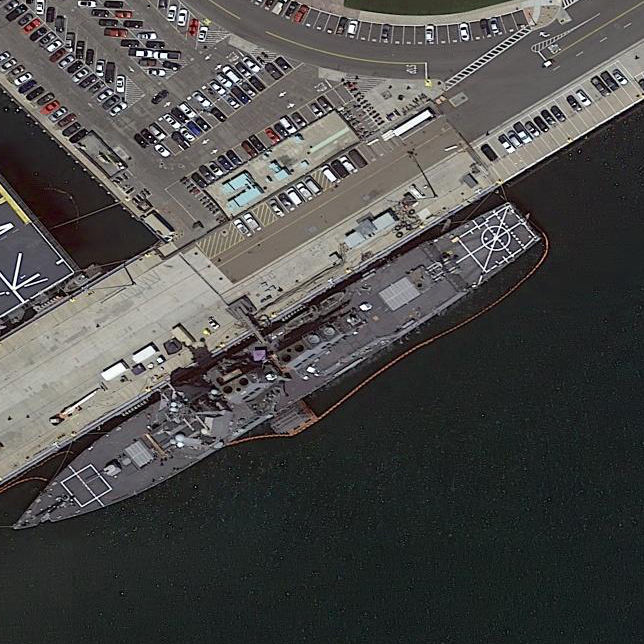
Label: Arleigh_Burke-class_destroyer